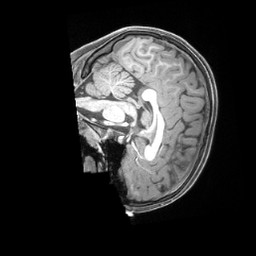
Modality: T1w
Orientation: sagittal
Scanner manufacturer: siemens
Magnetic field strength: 3 T
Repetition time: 2.4 s
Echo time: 0.00224 s